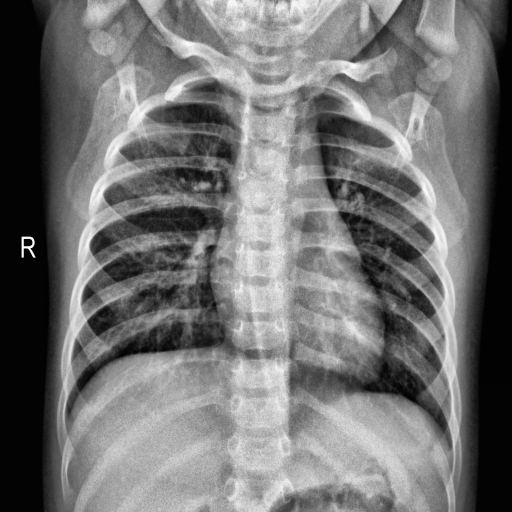
Finding: NORMAL